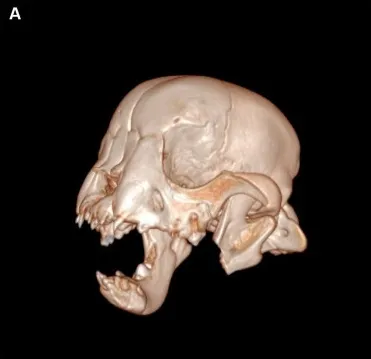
Representative views of computer-generated 3-D render of CT performed immediately post-operatively.
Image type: radiology (ct)